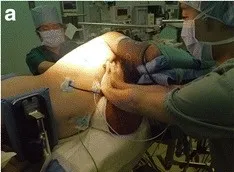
Reenactment of CPR in the lateral position. Picture (a) shows one surgeon standing in front of the patient and pushed the patient's sternum.
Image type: medical_photograph (skin_photograph)